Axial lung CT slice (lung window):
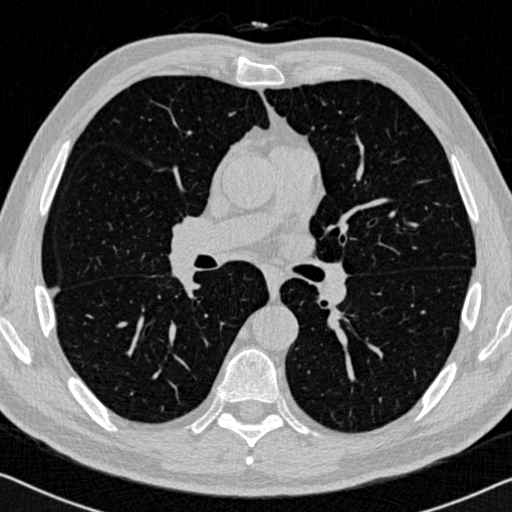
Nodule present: no